Question: I am using datatables for table .I want to search based on the name column only but by default it search based on all column.I want to search based on name only any help should be appreciated.
Js-code
'''
$('#table-filter').dataTable({
"bDestroy": true,
"bPaginate": true,
"bProcessing": false,
"bStateSave": false,
"aLengthMenu": [[5, 10, 20, 50, 100 , -1], [5, 10, 20, 50, 100, "All"]],
"iDisplayLength" : 5,
"sPaginationType": "full_numbers",
"aoColumnDefs": [
{ 'bSortable': false, 'aTargets': [ 0,1,7,8 ] }
],
"oLanguage": {
"sUrl": baseUrl+"/media/language/dt/"+lang_code+".txt",
}
})
'''
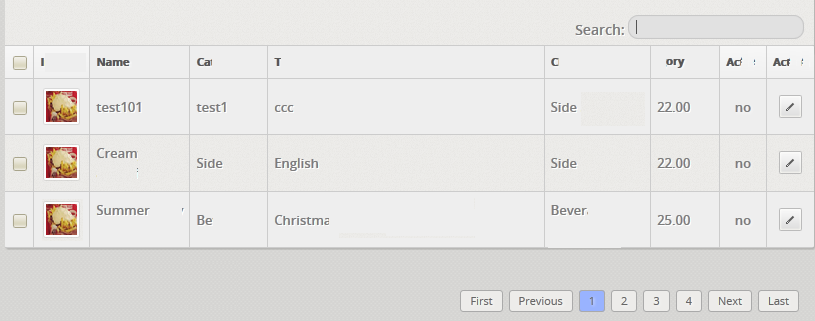
Answer: Try this, I hope this will help you:
'''
$('#example').dataTable( {
"aoColumnDefs": [
{ "bSearchable": true, "aTargets": [ 0 ] },
{ "bSearchable": false, "aTargets": [ 1] },
{ "bSearchable": false, "aTargets": [ 2] },
{ "bSearchable": false, "aTargets": [ 3] }
] } );
'''
<URL>
Or
'''
$('#example').dataTable( {
"aoColumnDefs": [
{ "bSearchable": false, "aTargets": [ 1,2,3,4 ] }
] } );
'''
<URL>
here is the <URL>